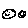
Label: smiley face